Field crop: maize
Growth stage: 2
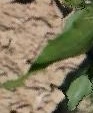
Species: maize